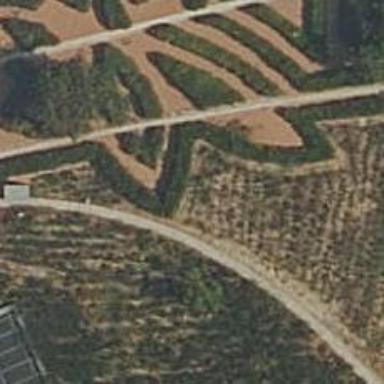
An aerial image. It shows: Hedge acting as barrier.